Current action and preconditions to check: path_clear

Your task: For each precondition in the list above, predict whether it will hold at this action.

Consider the current scene as observed from the mobile robot's camera, and analyze the predicted future states of all dynamic agents (e.g., people, animals, vehicles, or any moving entities) within the NEXT SECOND.

IMPORTANT: Only answer "very likely" if you are absolutely certain—based on strong, clear evidence—that a dynamic agent will violate the precondition in the predicted future state. Do NOT answer "very likely" for unlikely, ambiguous, or low-probability risks.

Ask yourself for each precondition: Is there a high probability, with clear and convincing evidence, that the predicted future states of any dynamic agent will interfere with the predicted future state of the currently executing action within the NEXT SECOND, causing that precondition to fail?

Assess the risk level based on these predictions. Use "likely" or "very likely" if motions create a clear risk of interference.

Use "neutral" or "improbable" if agents are nearby but their predicted paths are clearly diverging or non-conflicting.

Failure Risk Categories: "very improbable", "improbable", "neutral", "likely", "very likely"

Answer Format: Output ONLY the probability_of_failure value from these categories: "very improbable", "improbable", "neutral", "likely", "very likely"

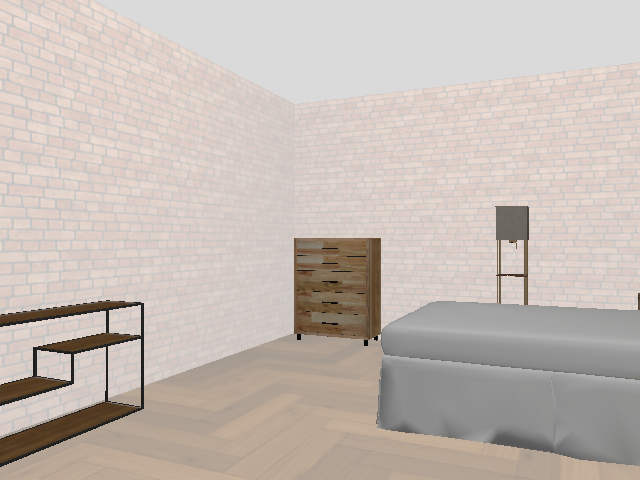

Answer: very improbable